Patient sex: F
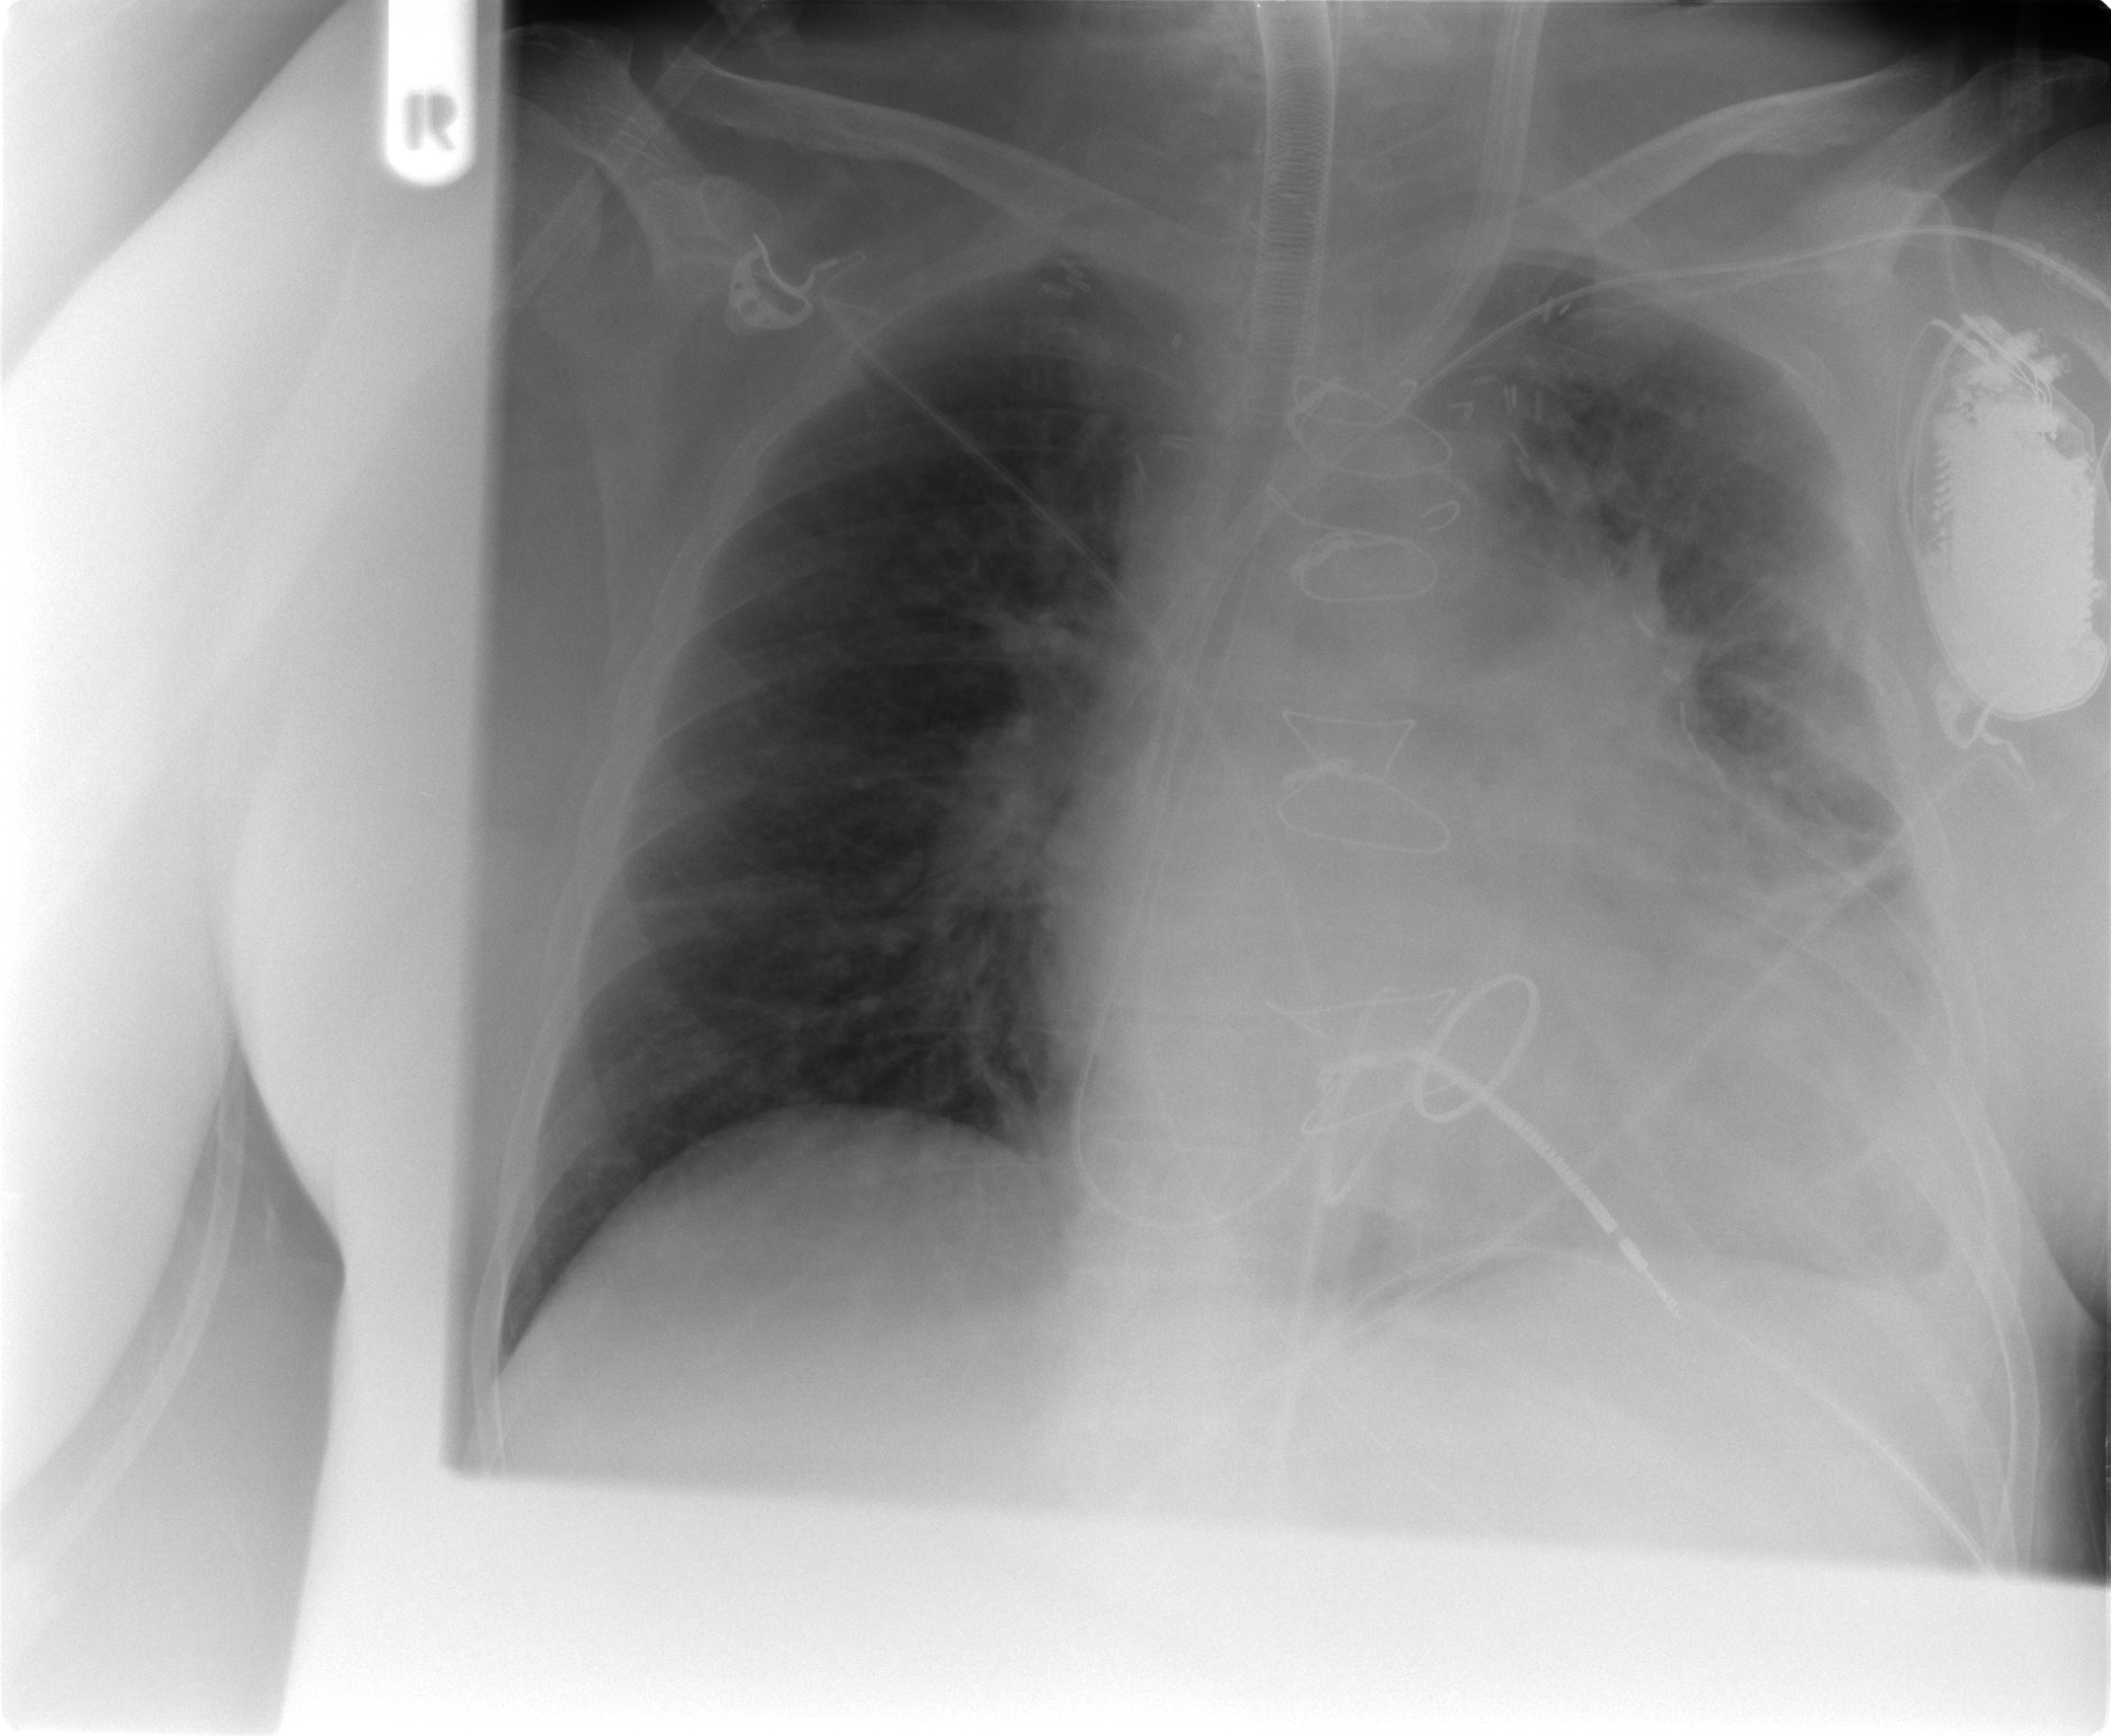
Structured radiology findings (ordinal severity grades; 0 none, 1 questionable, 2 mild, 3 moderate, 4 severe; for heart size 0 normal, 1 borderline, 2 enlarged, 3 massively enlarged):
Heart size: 2
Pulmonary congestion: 3
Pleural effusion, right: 1
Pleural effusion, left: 2
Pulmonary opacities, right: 2
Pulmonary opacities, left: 2
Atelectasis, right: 2
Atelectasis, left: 2